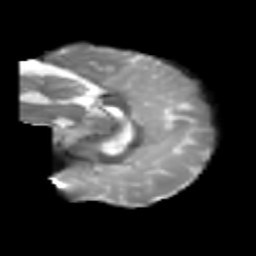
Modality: T2w
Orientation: sagittal
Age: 7
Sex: male
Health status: healthy